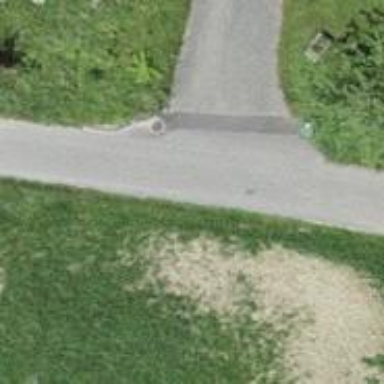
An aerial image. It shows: Residential road with asphalt surface.